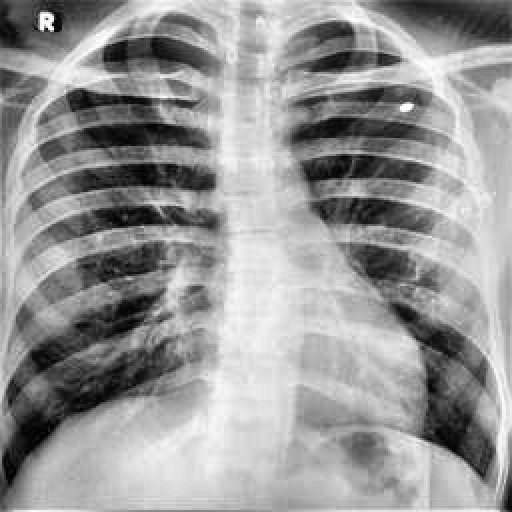
Finding: TUBERCULOSIS